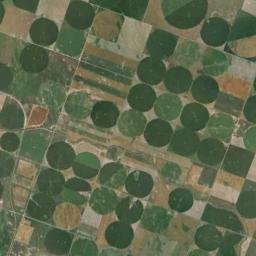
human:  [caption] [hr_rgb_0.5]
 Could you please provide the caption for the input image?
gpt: There are many open Spaces .

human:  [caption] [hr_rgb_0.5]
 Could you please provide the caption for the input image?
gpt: Many dense, Dark green, Light green and tan mixed neatly arranged circular farmland .

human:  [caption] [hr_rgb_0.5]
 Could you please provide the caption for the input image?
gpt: Many green circular farmlands are on the ground and some rectangular farmlands beside .

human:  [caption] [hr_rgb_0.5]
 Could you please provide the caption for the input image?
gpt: There are some green circle farmland and bare square farmland .

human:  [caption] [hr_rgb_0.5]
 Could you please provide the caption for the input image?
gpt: There are many cultivated circular farmlands of the same size and rectangle farmlands arranged neatly .